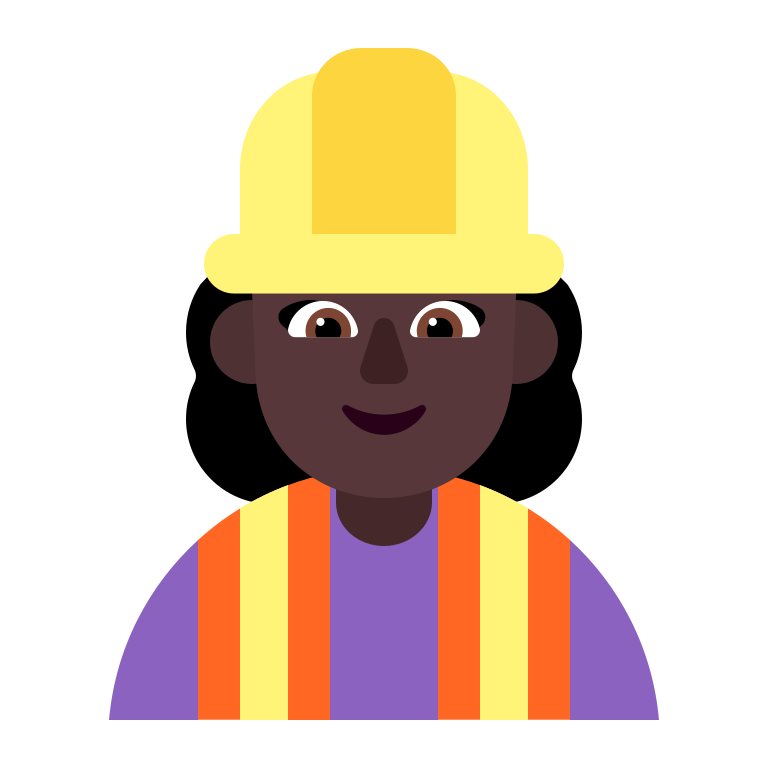
woman construction worker flat dark